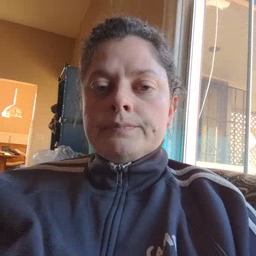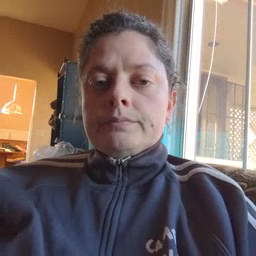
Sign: lamp